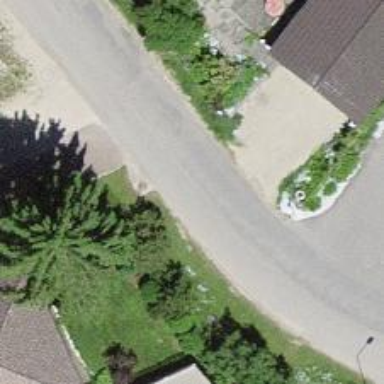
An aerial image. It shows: Smooth asphalt road in residential area.